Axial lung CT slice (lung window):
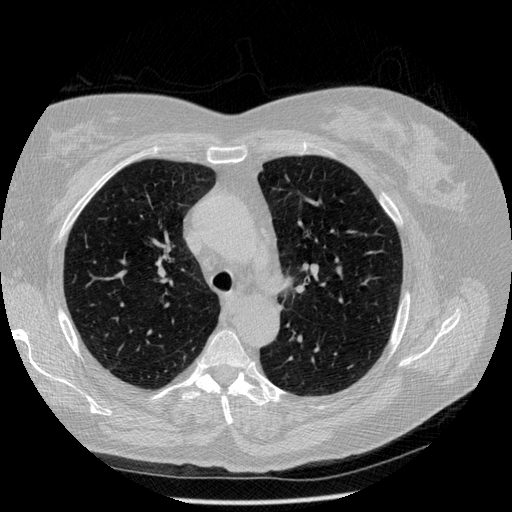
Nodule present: no